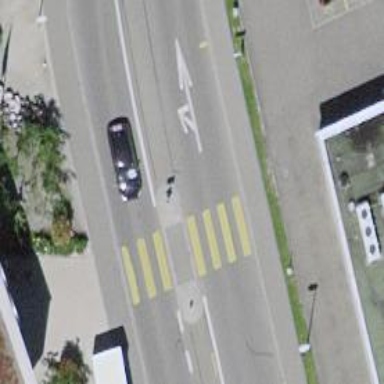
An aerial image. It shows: Bus stop with platform for public transport.